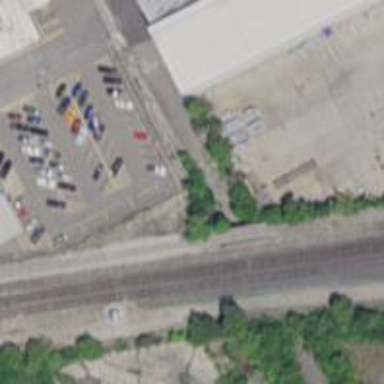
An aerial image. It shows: Abandoned railway yard is depicted.